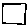
Label: square